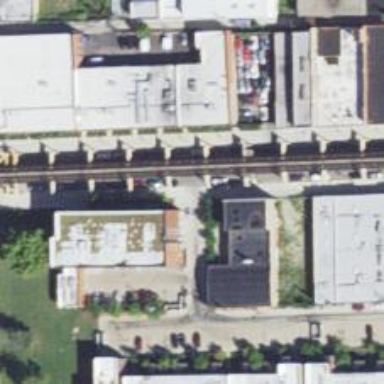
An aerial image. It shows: Alley classified as service road.